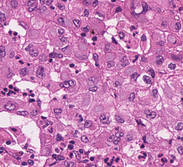
Tumor epithelial tissue: yes
Tumor-associated stroma tissue: no
Normal tissue: no